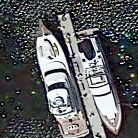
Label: civil